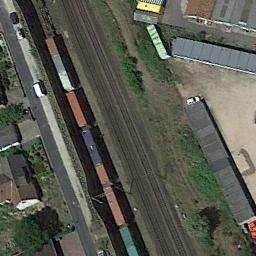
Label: railway